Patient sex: M
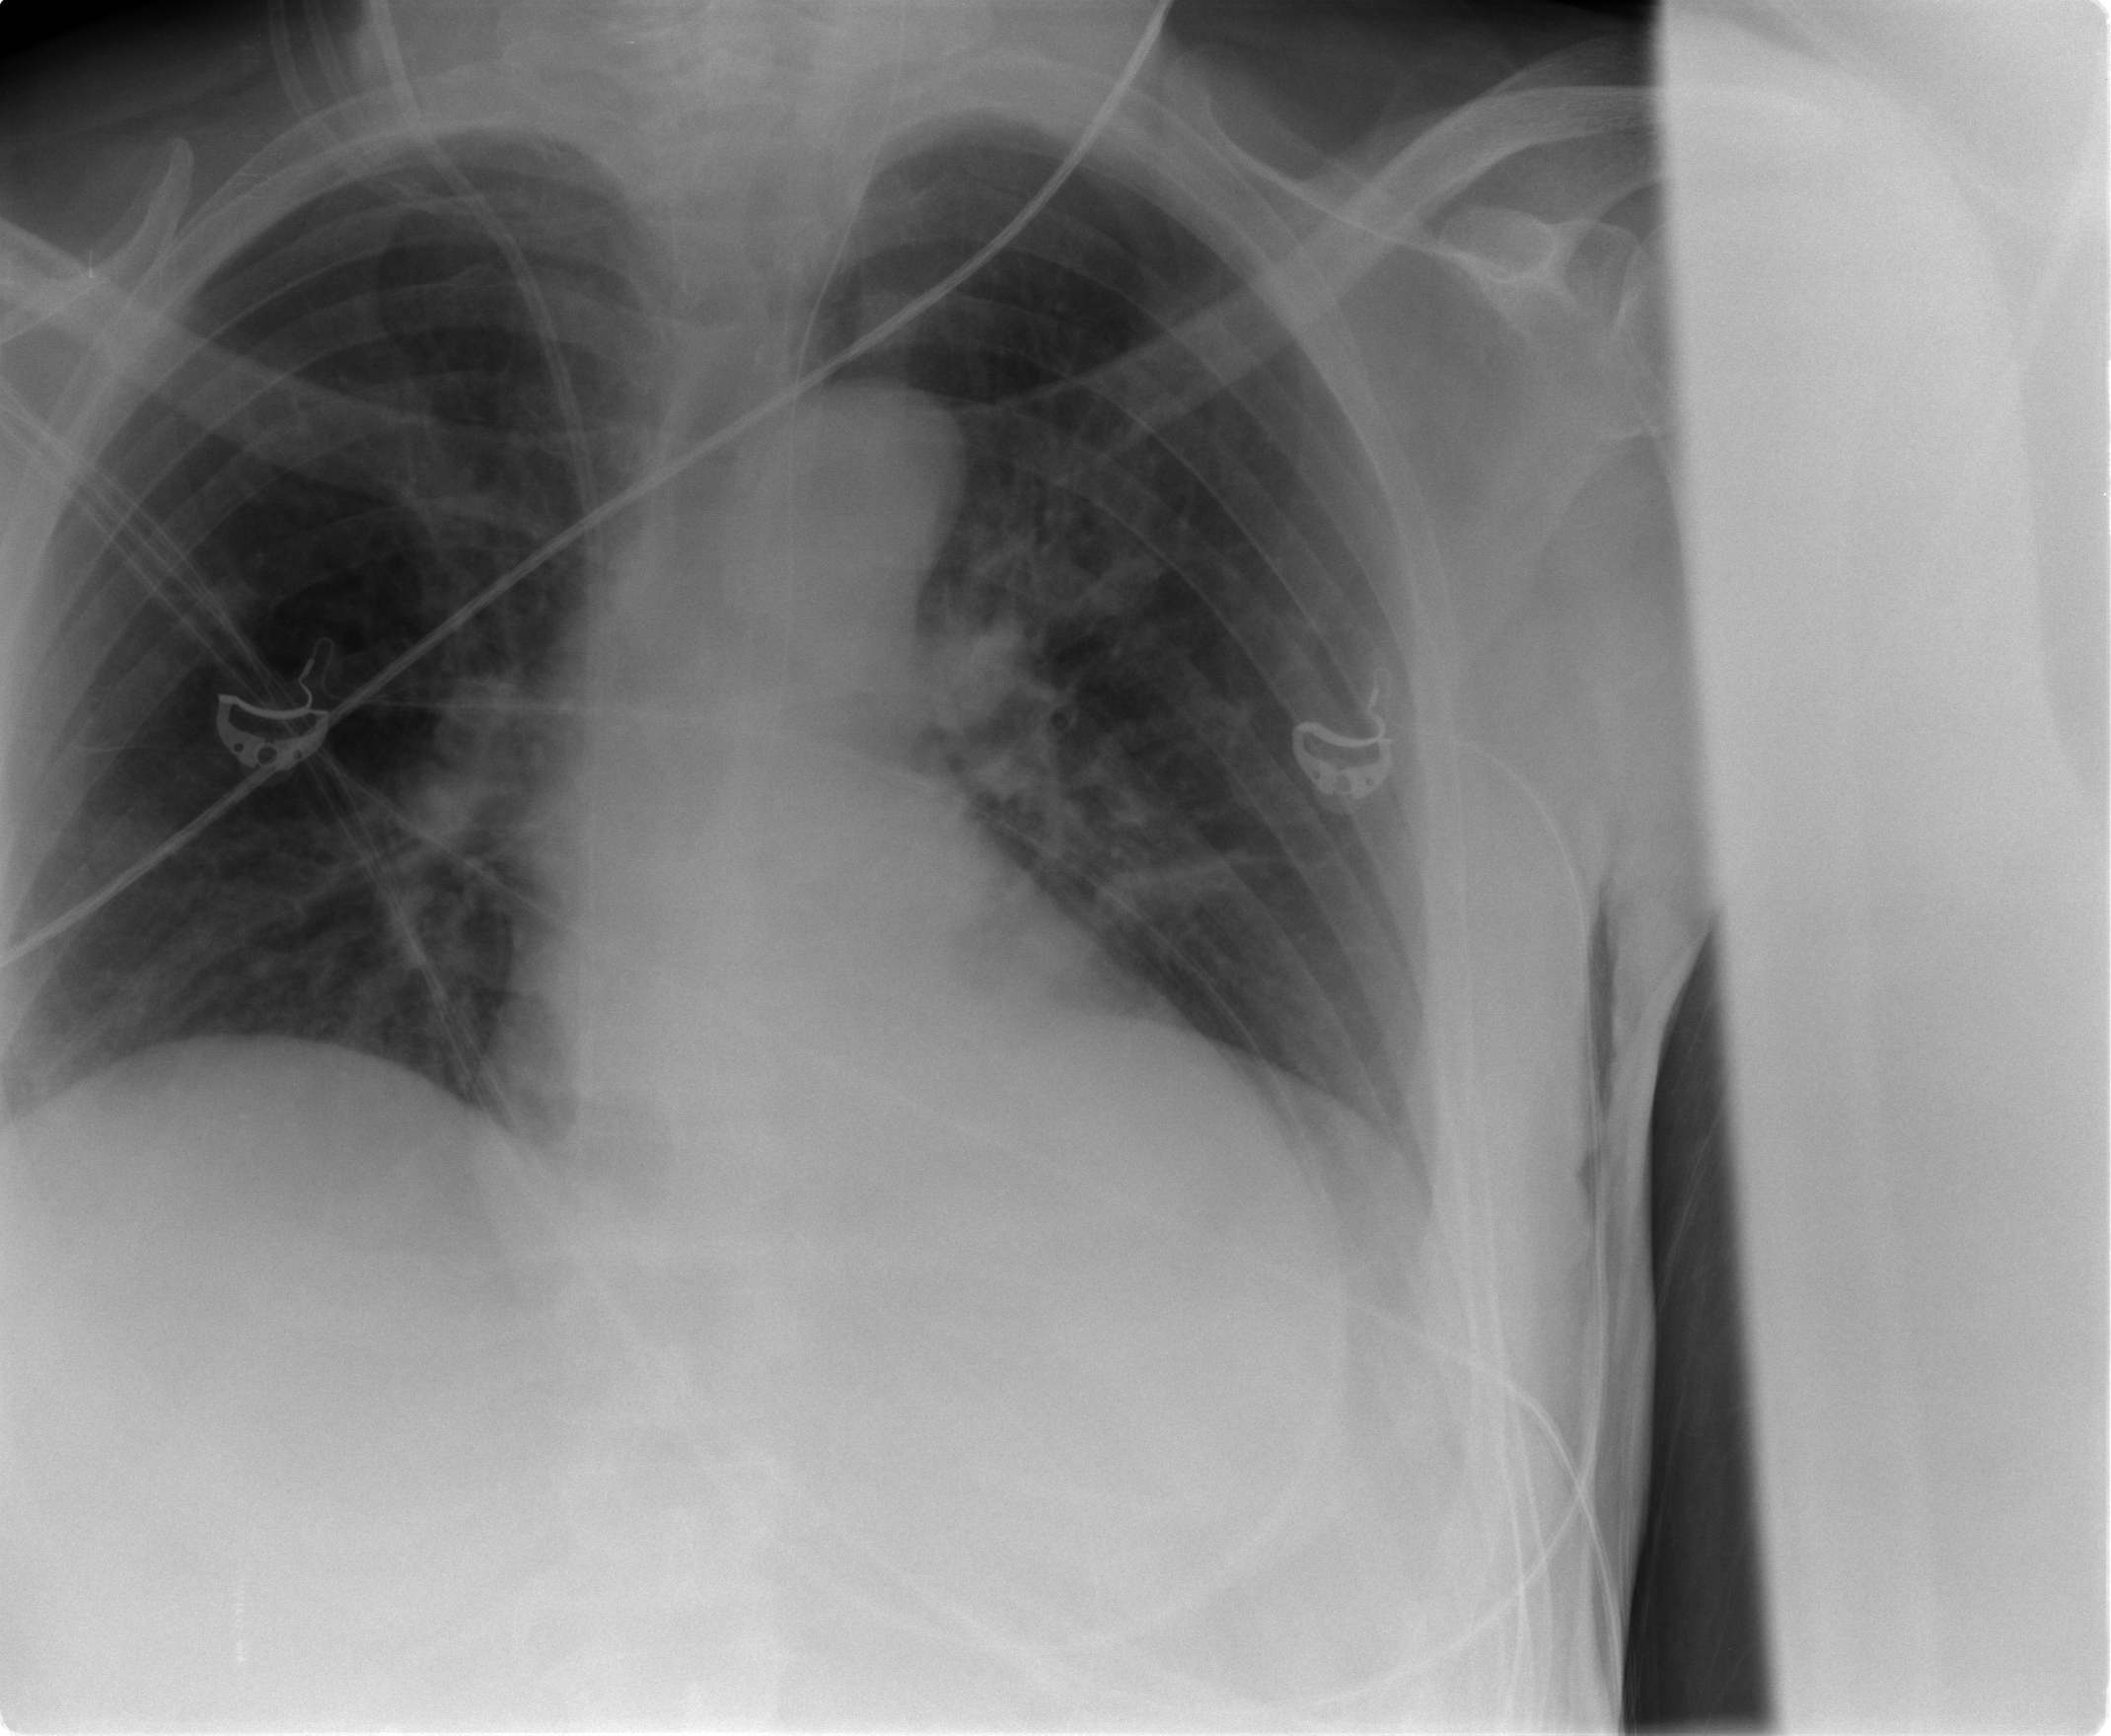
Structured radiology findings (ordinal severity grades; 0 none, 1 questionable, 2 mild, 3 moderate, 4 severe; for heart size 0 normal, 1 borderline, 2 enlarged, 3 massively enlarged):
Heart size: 1
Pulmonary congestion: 1
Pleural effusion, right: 0
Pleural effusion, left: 0
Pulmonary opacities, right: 0
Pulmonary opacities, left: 1
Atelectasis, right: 2
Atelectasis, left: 2